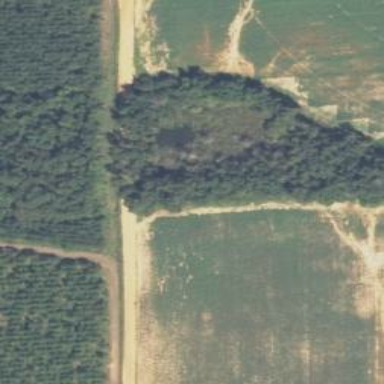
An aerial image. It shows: Swampy wetland area known as Forested Wetland.